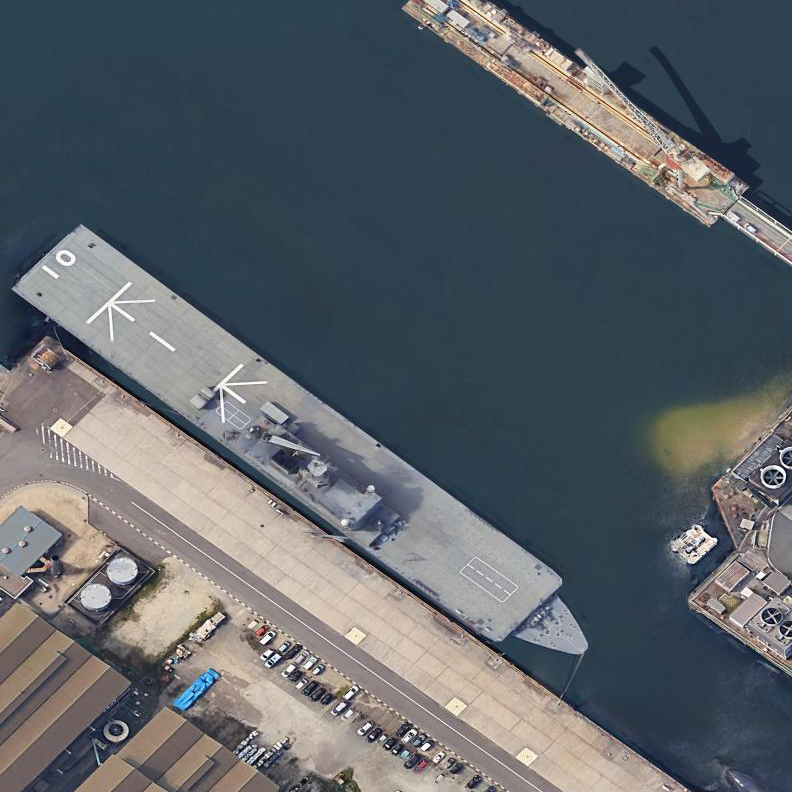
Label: assault